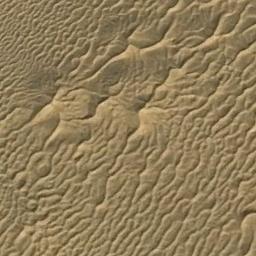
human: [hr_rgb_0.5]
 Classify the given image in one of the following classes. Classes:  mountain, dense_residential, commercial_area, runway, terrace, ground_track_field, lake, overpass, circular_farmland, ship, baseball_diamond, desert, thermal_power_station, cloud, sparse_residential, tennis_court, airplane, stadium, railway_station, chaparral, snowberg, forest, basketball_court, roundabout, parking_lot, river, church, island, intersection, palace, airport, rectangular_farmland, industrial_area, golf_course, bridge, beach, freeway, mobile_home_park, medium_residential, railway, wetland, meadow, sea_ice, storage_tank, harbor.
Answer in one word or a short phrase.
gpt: desert